【题型】解答题　【知识点】平面几何　【难度】easy
如图, 已知在 $\triangle ABC$ 中, 点 $E, F$ 在边 $BC$ 上。

(1) 如果 $\triangle AEF$ 是等边三角形, 且 $\angle BAC = 120^\circ$, 求证：$\triangle ABE \sim \triangle ACF$；

(2) 如果 $AB = AC$, $AE^2 = EF \cdot EC$, 求证：$\frac{BF}{CE} = \frac{AF^2}{AE^2}$。
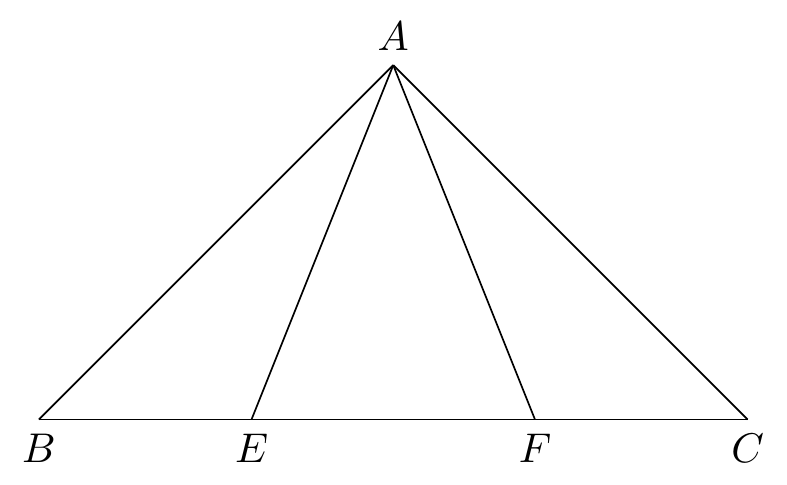
【解答】
证明：
(1) $\because \triangle AEF$ 是等边三角形,

$\therefore \angle AEF = \angle AFE = 60^\circ$,

$\therefore \angle AEB = 180^\circ - \angle AEF = 120^\circ$,

$\angle AFC = 180^\circ - \angle AFE = 120^\circ$,

$\therefore \angle AEB = \angle AFC$,

$\because \angle BAC = 120^\circ$,

$\therefore \angle BAE + \angle CAF = 60^\circ$,

在 $\triangle ABE$ 中, $\angle AEB = 120^\circ$,

$\therefore \angle B + \angle BAE = 60^\circ$,

$\therefore \angle B = \angle CAF$,

$\therefore \triangle ABE \sim \triangle ACF$；

(2) 过点 $A$ 作 $AH \perp BC$ 于 $H$,

$\because AE^2 = EF \cdot EC$,

$\therefore \frac{AE}{EC} = \frac{EF}{AE}$,

$\because \angle AEF = \angle CEA$,

$\therefore \triangle EAF \sim \triangle ECA$,

$\therefore \angle EAF = \angle C$,

$\because AB = AC$,

$\therefore \angle B = \angle C$,

$\therefore \angle B = \angle EAF$,

$\because \angle 1 = \angle BAE + \angle EAF = \angle BAE + \angle B$,

又 $\because \angle AEF = \angle BAE + \angle B$,

$\therefore \angle 1 = \angle AEF$,

又 $\because \angle B = \angle C$,

$\therefore \triangle BAF \sim \triangle CEA$,

$\therefore \frac{S_{\triangle BAF}}{S_{\triangle CEA}} = \frac{AF^2}{AE^2}$,

$\because S_{\triangle BAF} = \frac{1}{2}BF \cdot AH$, $S_{\triangle CEA} = \frac{1}{2}CE \cdot AH$,

$\therefore \frac{S_{\triangle BAF}}{S_{\triangle CEA}} = \frac{BF}{CE}$,

$\therefore \frac{BF}{CE} = \frac{AF^2}{AE^2}$。
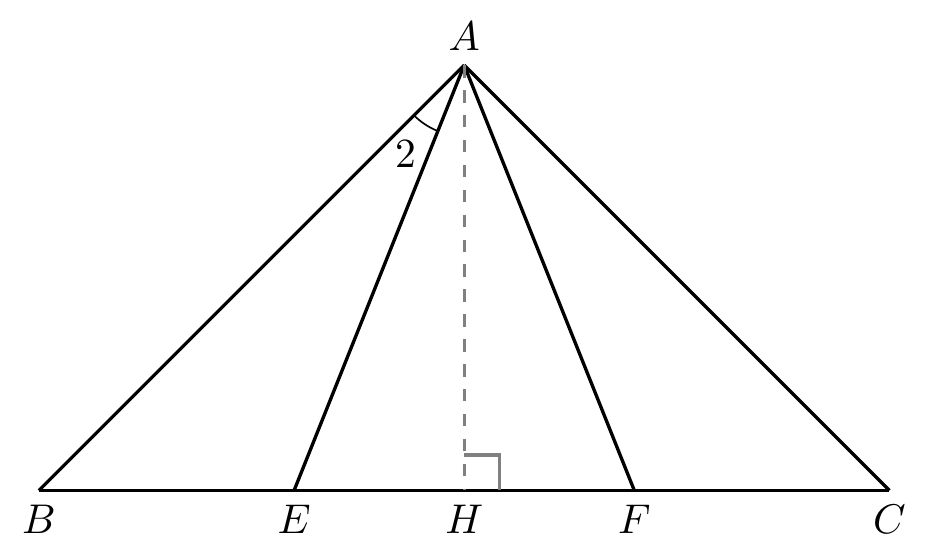